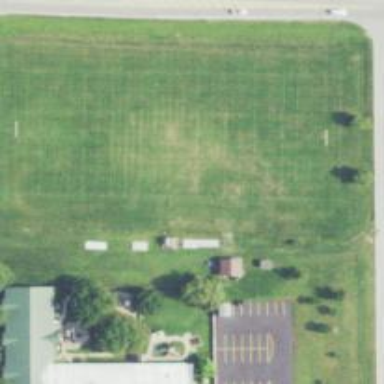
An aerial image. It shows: Rugby bleachers.